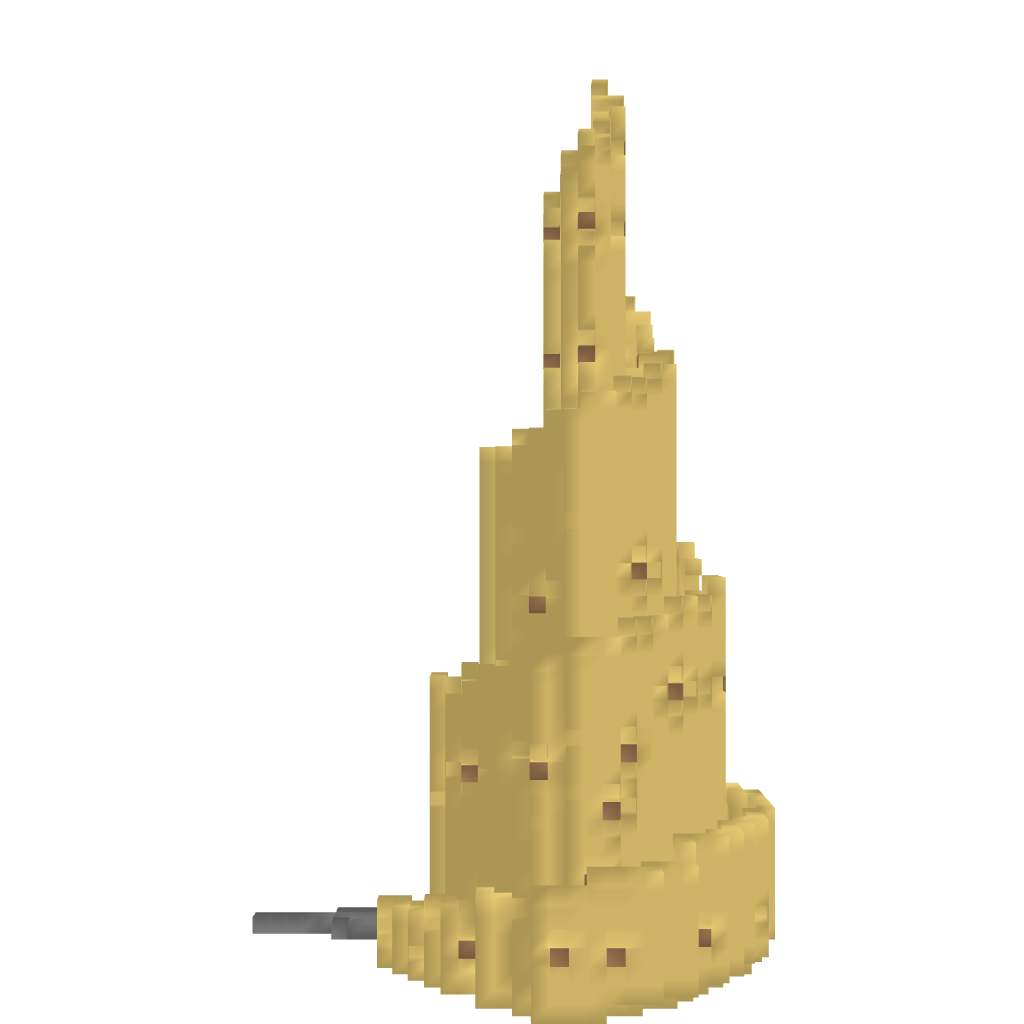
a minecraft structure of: Ashura's Tower made out of sand